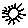
Label: sun